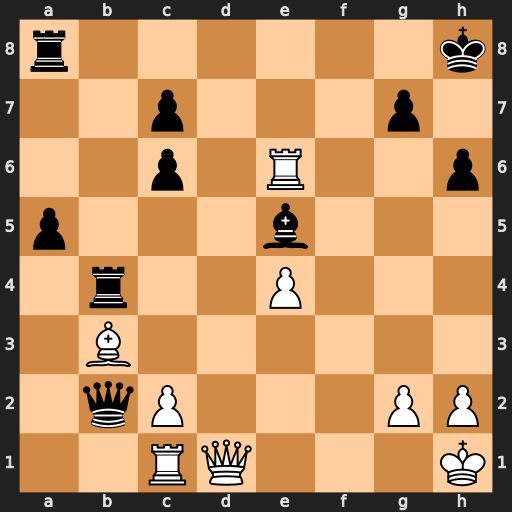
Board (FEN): r6k/2p3p1/2p1R2p/p3b3/1r2P3/1B6/1qP3PP/2RQ3K
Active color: w
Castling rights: -
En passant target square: -
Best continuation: Rb1 Qc3 Qh5